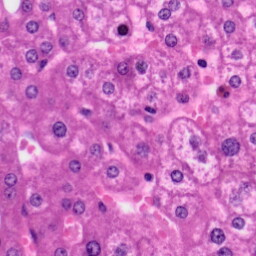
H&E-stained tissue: Liver